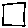
Label: square